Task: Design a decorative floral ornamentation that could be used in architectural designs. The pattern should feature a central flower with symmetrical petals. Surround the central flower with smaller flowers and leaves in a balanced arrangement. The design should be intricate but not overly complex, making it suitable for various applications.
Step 1569:
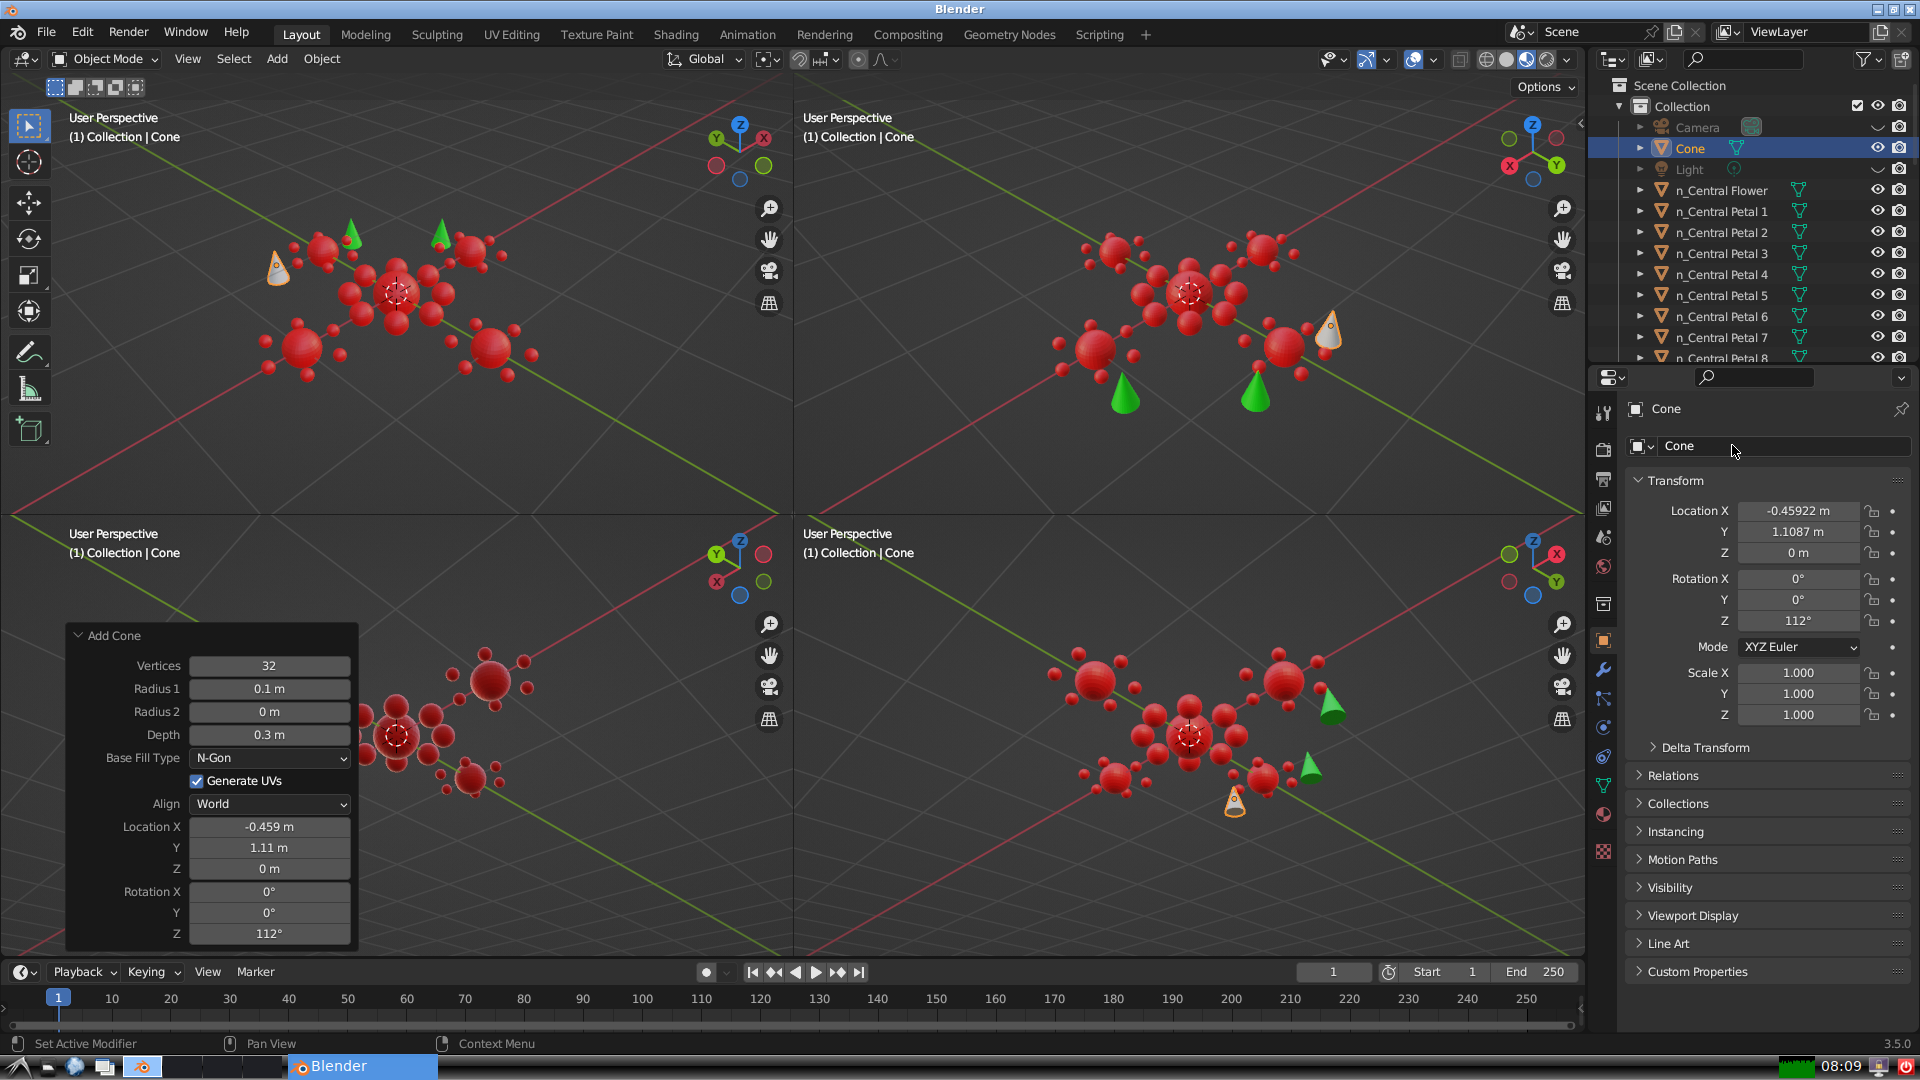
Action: click: no